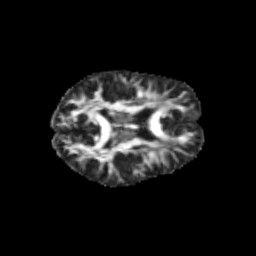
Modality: FA
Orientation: axial
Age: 14
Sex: female
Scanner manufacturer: siemens
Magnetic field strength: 3 T
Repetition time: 3.8 s
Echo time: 0.07 s